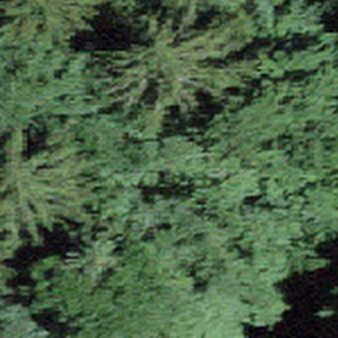
Label: other